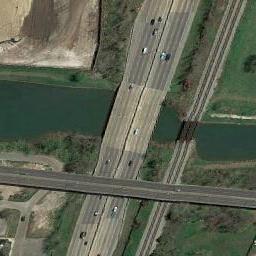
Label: bridge